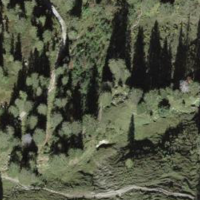
EUNIS habitat code: 26
Species observed at this site:
Vaccinium uliginosum